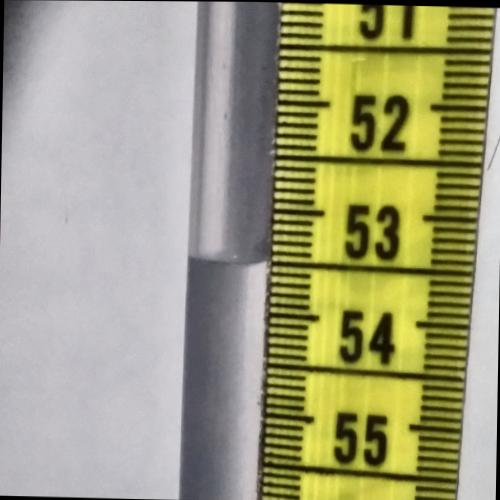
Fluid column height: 53.5 cm